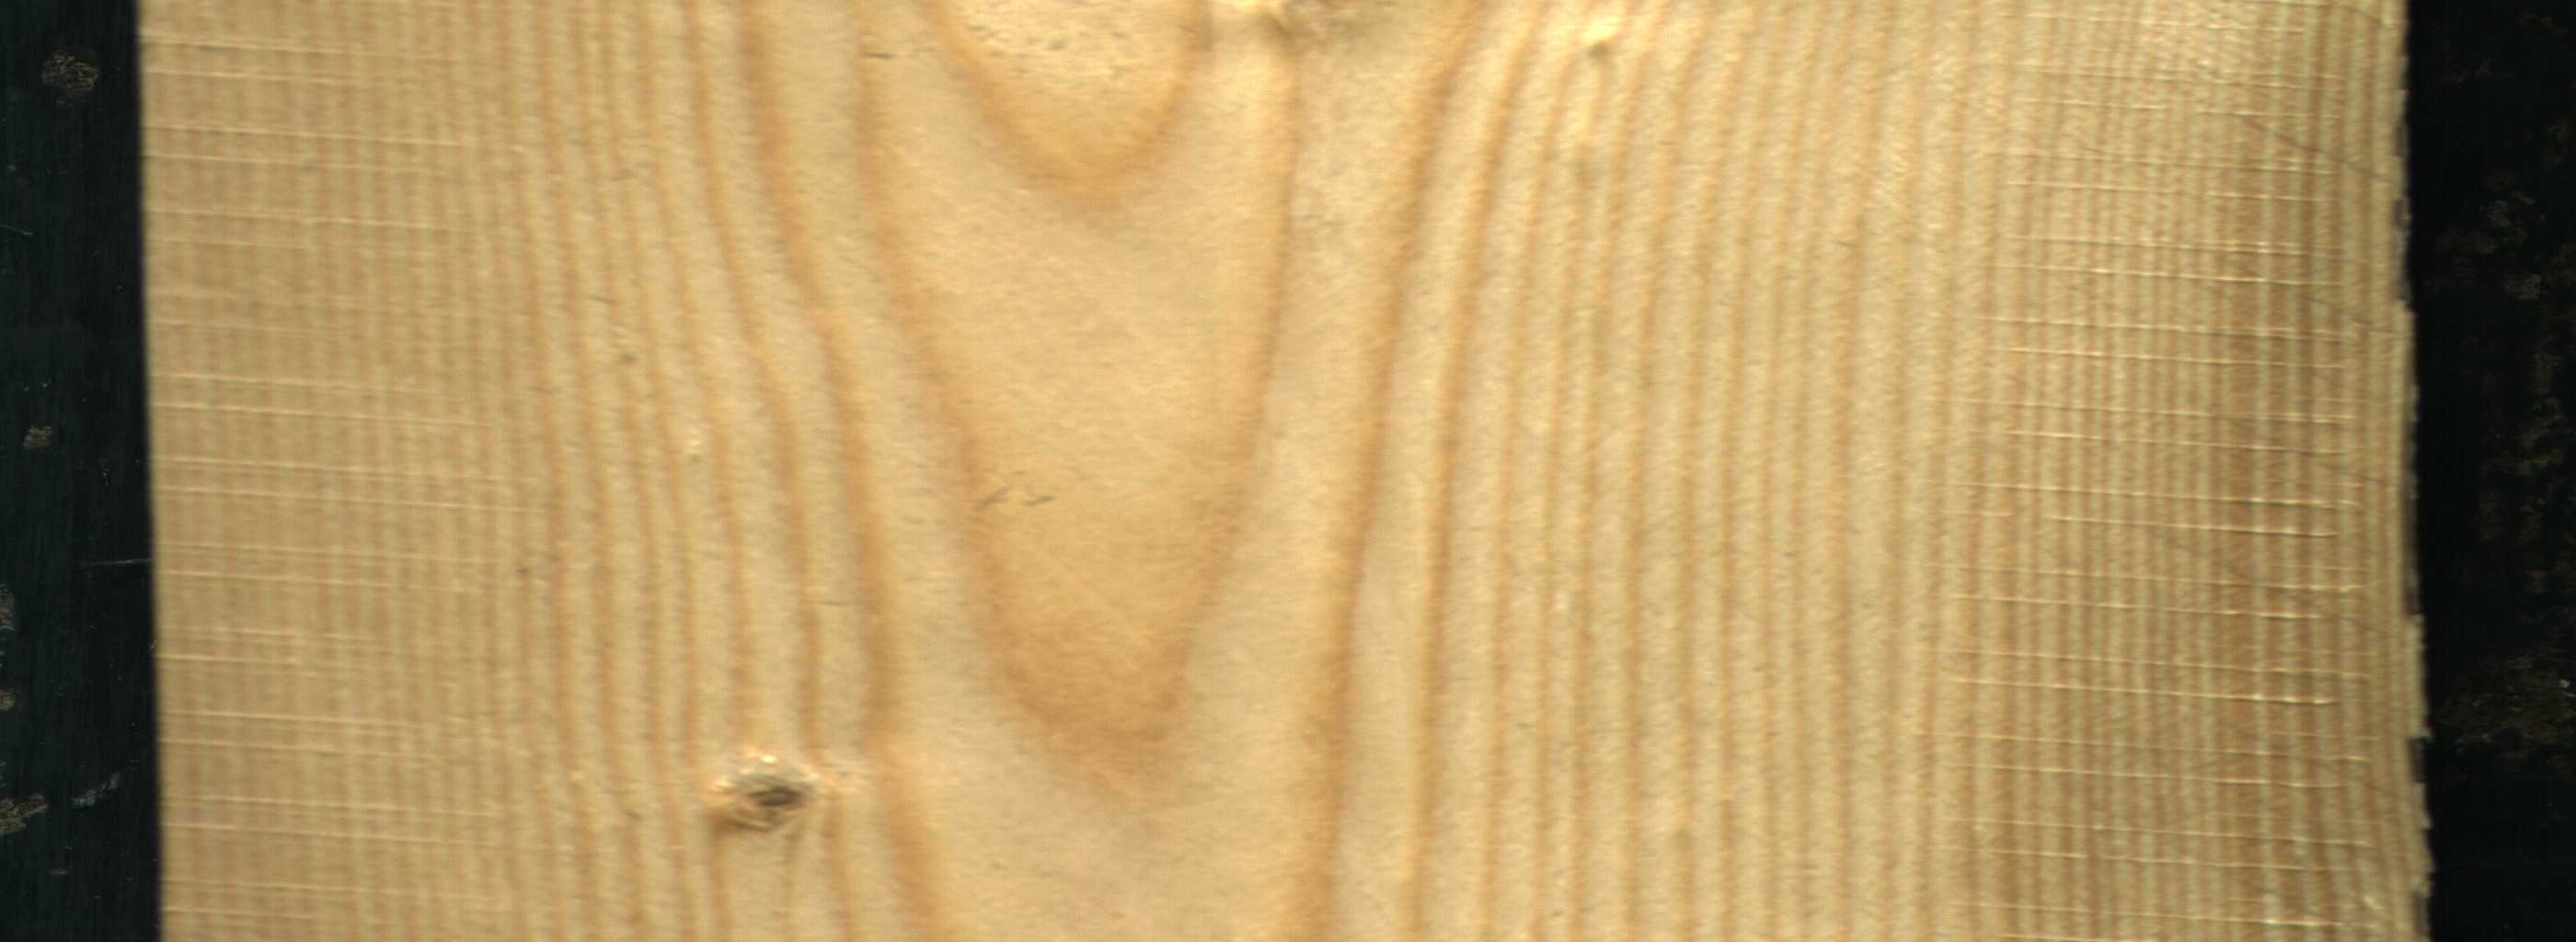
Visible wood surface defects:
Live_Knot